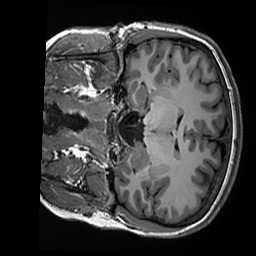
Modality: T1w
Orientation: coronal
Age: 24
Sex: female
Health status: healthy
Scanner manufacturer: siemens
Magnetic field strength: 3 T
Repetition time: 2.5 s
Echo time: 0.00299 s